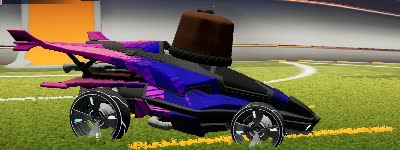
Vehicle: aftershock